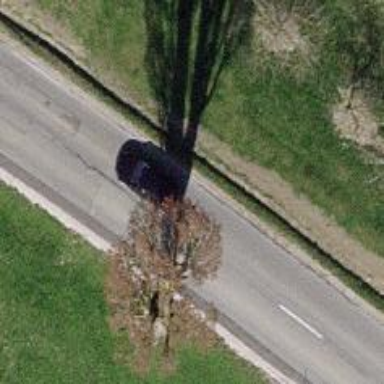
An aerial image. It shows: Tertiary road.